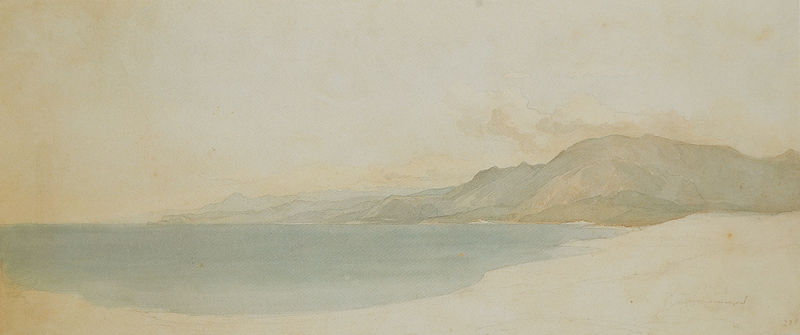
Titel: Bucht von Genua
Künstler: Carl Rottmann
Institution: (Privatbesitz)
Schlagwörter: berg, blau, gemälde, himmel, meer, wasser, weiß, wolken, aquarell, grün, landschaft, ocker, sand, see, ufer, braun, grau, hell, hintergrund, licht, orange, pastell, schwarz, skizze, zeichnung, ausblick, blick, schleier, wolke, beige, blass, signatur, einsamkeit, ferne, horizont, hügel, natur, weite, einsam, flach, sonne, sanft, zart, bewölkt, gischt, küste, ruhig, strand, wellen, papier, ruhe, italien, studie, berge, dünen, farben, fels, gebirge, hitze, klippen, leer, modern, dunst, farbe, nebel, vergilbt, schaum, brandung, querformat, blue, white, empty, gouache, gray, green, grey, painting, yellow, pastellfarben, pink, sheet, brown, perspective, tiefe, fein, dünn, menschenleer, bucht, unscharf, paradies, diesig, vulkan, sandstrand, gebirgszug, konturen, bleistift, heiter, entwurf, fleck, sandfarben, verschwommen, lanschaft, cliff, cloud, clouds, rock, rocks, sky, felse, boat, hill, hills, lake, landscape, mountain, mountains, nature, ocean, sea, shore, water, waves, atmospheric perspective, distance, horizon, island, sun, flimmern, leicht, sfumato, coast, light, river, stream, drawing, paper, color, line, sketch, leichtigkeit, gebirgskette, horizonth, lasur, golf, beach, cloudy, seascape, turner, wave, wind, scene, grell, vesuv, festland, lasierend, küstenlinie, neapel, aquarelliert, diagonal, water colour, watercolor, signature, pastel, study, meeresbucht, lines, pond, seeblick, calm, pale, dune, dunes, outdoors, seaside, sunset, wash, watercolors, bay, canvas, ochre, paint, simple, sunrise, range, hilly, lightning, fog, land, gleissend, ätherisch, atmosphere, blurred, mist, nebl, pastelltöne, flirrend, misty, tan, golf von neapel, keine kontur, nebelstimmung, saronischer, taghell, wolkw, seashore, hazy, open, angle, impression, faded, gemälder, guache, relax, cream, aqua, distant, serene, air, airy, scenery, soft, panorama, warm, meer oder see, berg im rechten hintergrund, wolken überm berg, curve, hue, ruskin, faint, marine, 1889, 1870, shite, desolate, n, neutral, vintage, placid, damaged, zebra, highlight, vague, y, fade, sktch, no color, helle farben, eindamkeit, cyan, rugged, paysage, st], mountain range, far away, myst, coastline, 1867, norwegen, ciano, cyano, küste aquarell, suttle, beidge, bech, seahill, bluelight